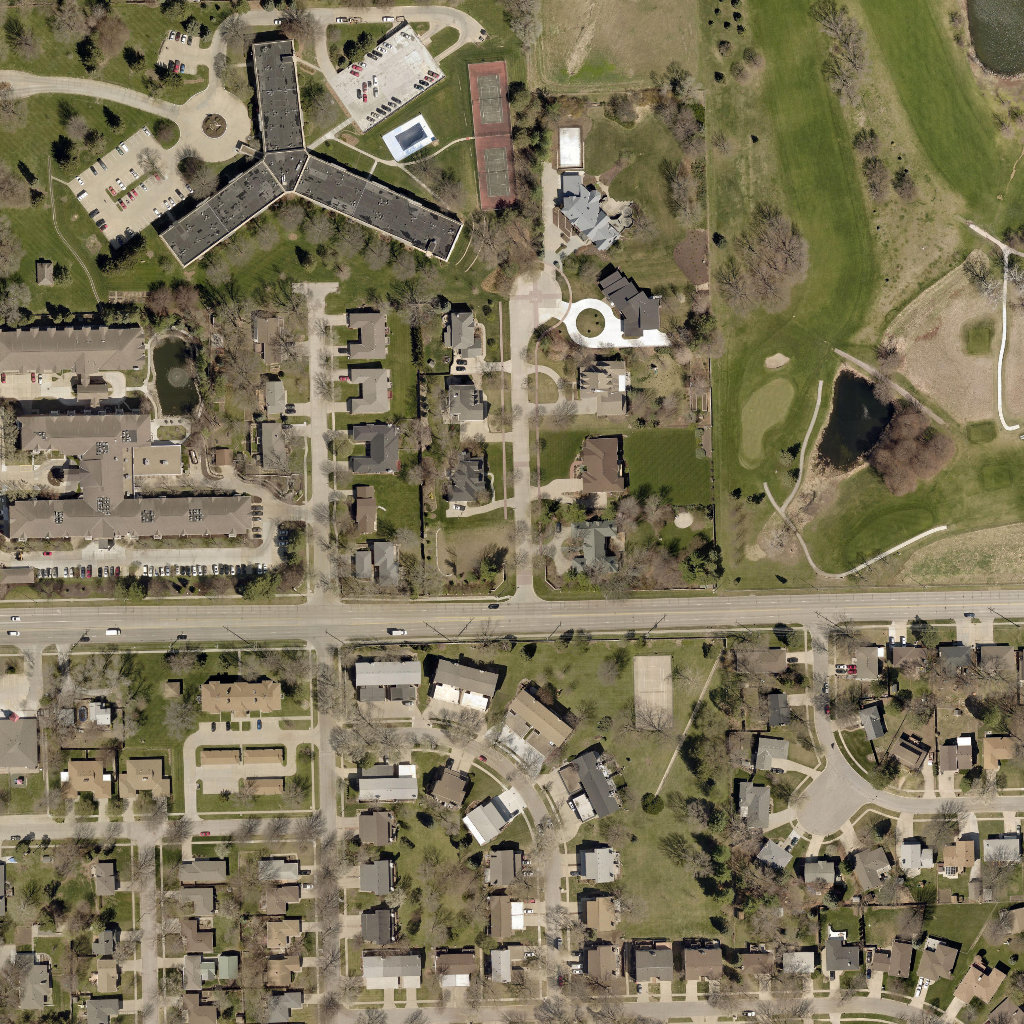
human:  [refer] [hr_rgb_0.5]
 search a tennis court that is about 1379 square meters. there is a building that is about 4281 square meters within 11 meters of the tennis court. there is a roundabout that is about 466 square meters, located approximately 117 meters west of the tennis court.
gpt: <box>[[47, 5, 49, 20, 0]]</box>